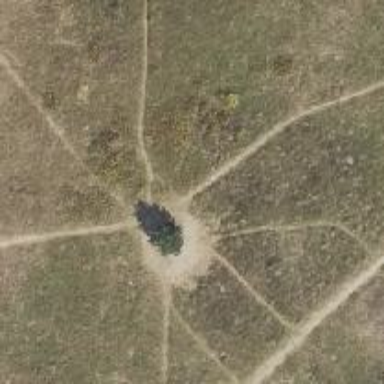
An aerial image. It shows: Deciduous broadleaved tree in park.